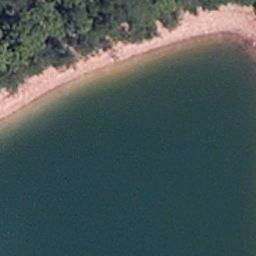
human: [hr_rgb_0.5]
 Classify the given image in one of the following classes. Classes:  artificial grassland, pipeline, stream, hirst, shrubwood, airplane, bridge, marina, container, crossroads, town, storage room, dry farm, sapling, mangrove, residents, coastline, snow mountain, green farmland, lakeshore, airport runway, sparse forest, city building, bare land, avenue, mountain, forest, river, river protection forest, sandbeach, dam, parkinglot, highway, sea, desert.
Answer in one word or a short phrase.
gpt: lakeshore